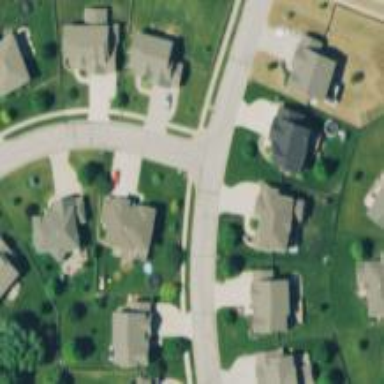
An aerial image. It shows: Residential road.